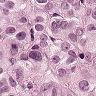
Metastatic tissue present: yes